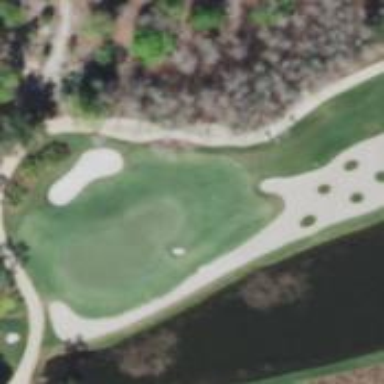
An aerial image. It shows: View of golf hole.